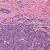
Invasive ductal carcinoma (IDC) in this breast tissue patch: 1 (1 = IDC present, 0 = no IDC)